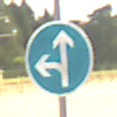
Verkehrszeichen: VorgeschriebeneFahrtrichtungGeradeausOderLinks
Umgebung: Outdoor, Suburban
Tageszeit: MorningAfternoon
Wetter: Clear
Licht: Natural
Jahreszeit: NotSpecified
Kontrast: HighContrast